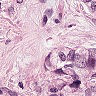
Metastatic tissue present: yes